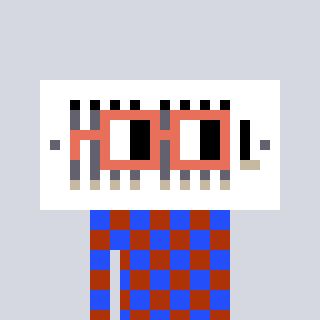
a pixel art character with square orange glasses, a vent-shaped head and a hotbrown-colored body on a cool background